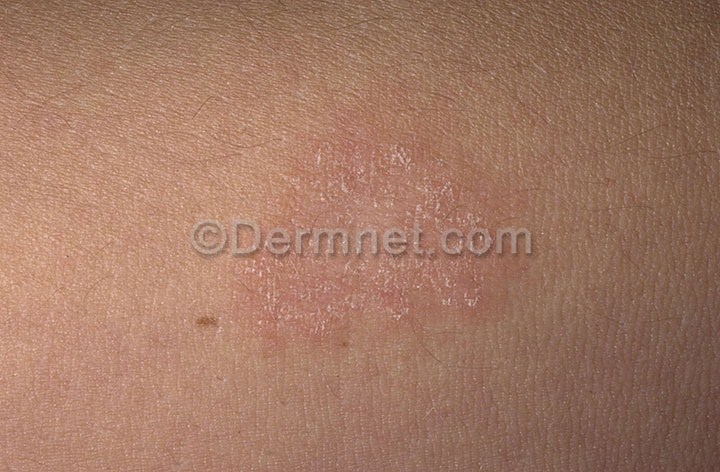
Disease: Psoriasis pictures Lichen Planus and related diseases